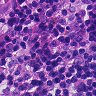
Metastatic tissue present: no